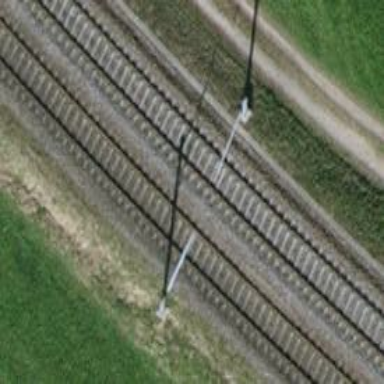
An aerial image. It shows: Railway milestone.